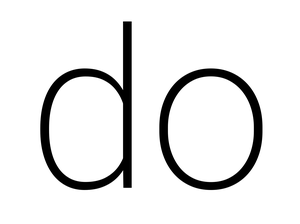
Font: Roboto_ExtraLight